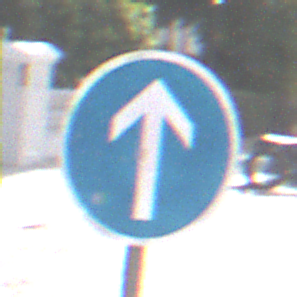
Verkehrszeichen: VorgeschriebeneFahrtrichtungGeradeaus
Umgebung: Outdoor, Urban
Tageszeit: MorningAfternoon
Wetter: PartlyCloudy
Licht: Natural
Jahreszeit: NotSpecified
Kontrast: HighContrast